Interaction volume radius: 10 \u00c5
Interaction volume height: 15 \u00c5
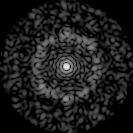
Disorder parameter: 0.7819